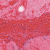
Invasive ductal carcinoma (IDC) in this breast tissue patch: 0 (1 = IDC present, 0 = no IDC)